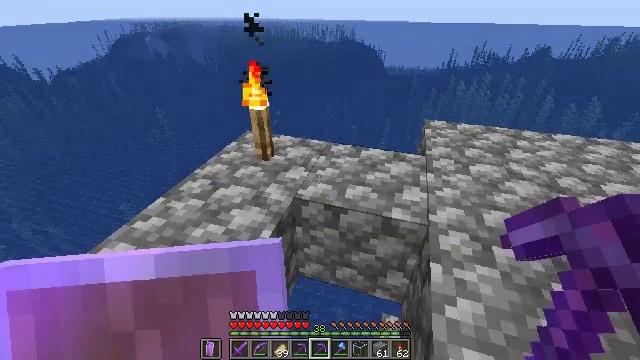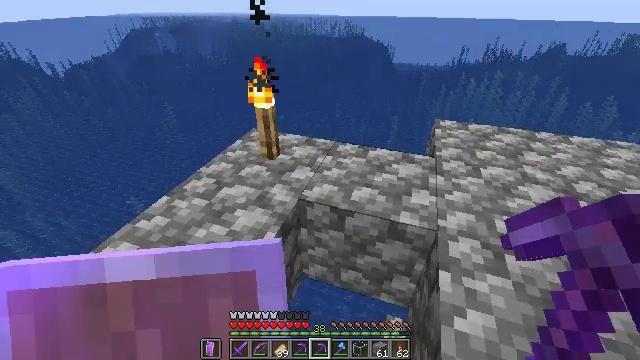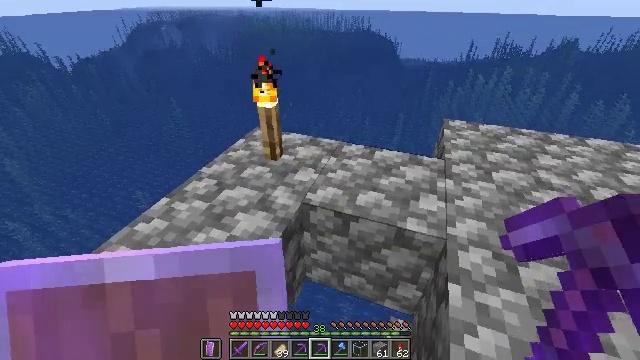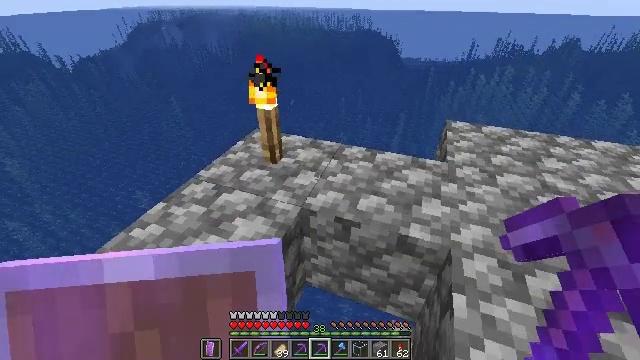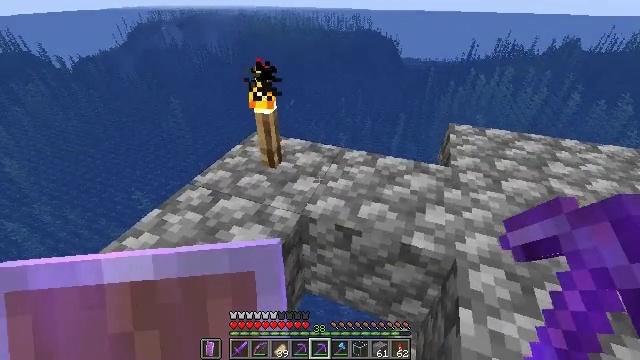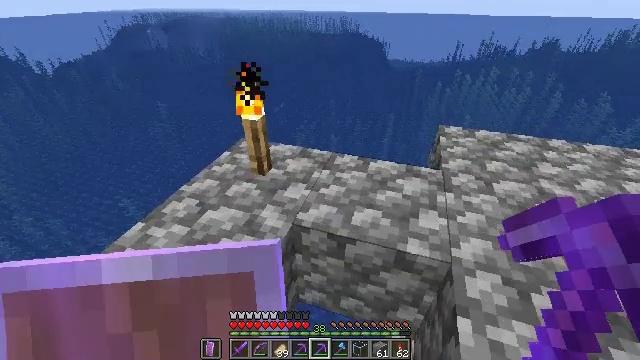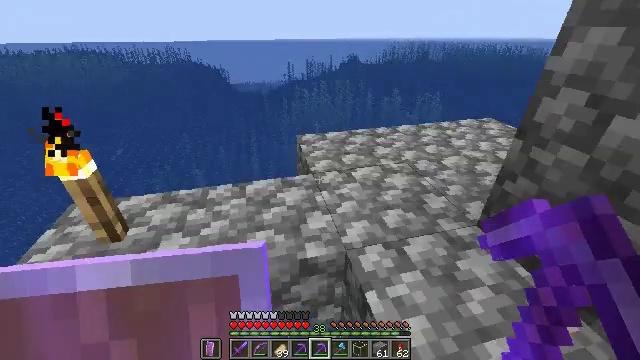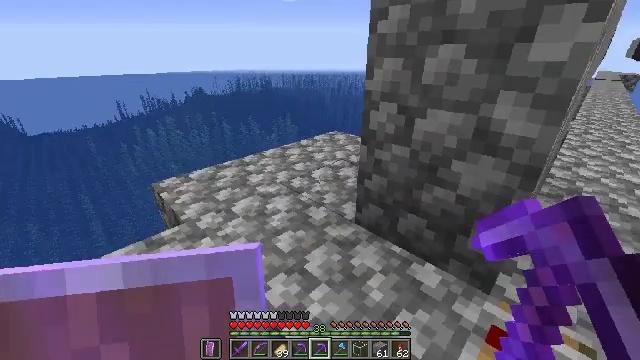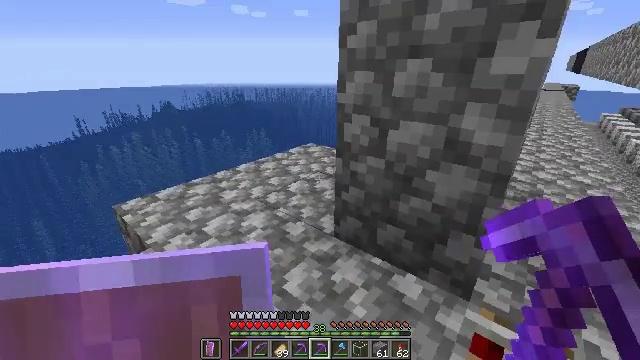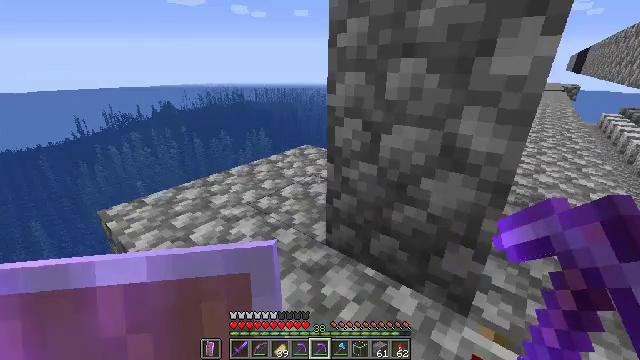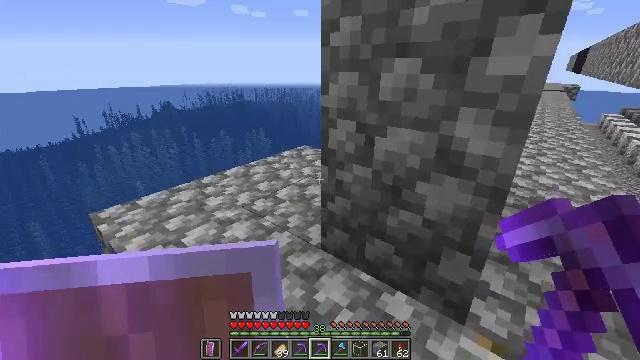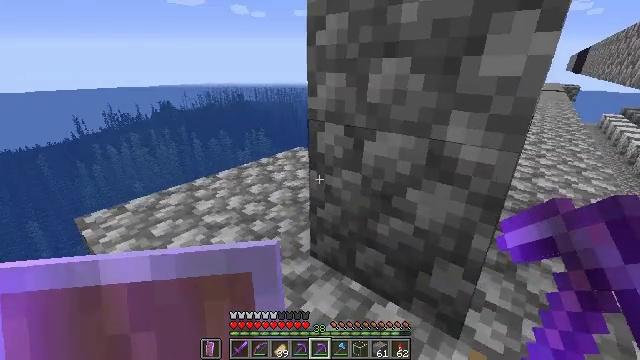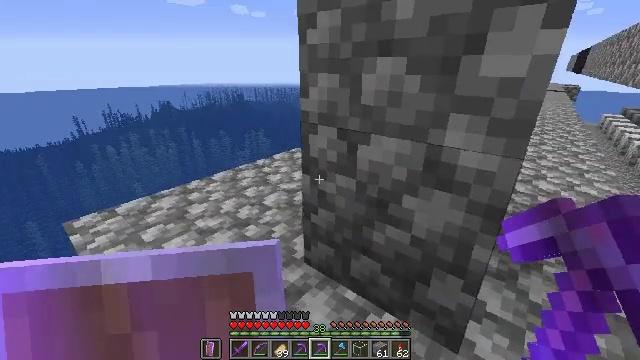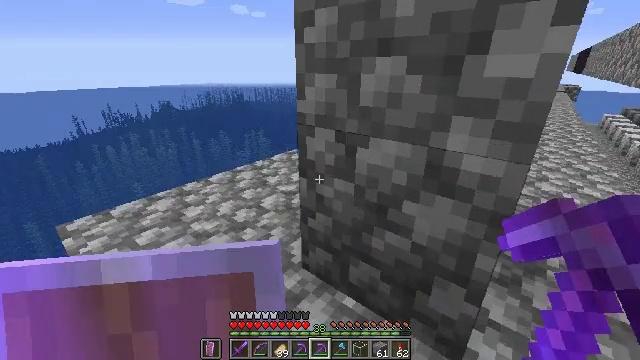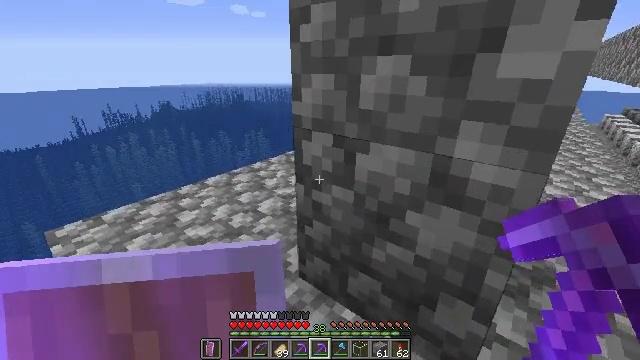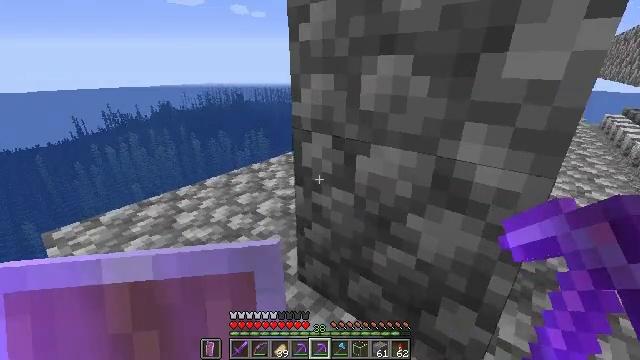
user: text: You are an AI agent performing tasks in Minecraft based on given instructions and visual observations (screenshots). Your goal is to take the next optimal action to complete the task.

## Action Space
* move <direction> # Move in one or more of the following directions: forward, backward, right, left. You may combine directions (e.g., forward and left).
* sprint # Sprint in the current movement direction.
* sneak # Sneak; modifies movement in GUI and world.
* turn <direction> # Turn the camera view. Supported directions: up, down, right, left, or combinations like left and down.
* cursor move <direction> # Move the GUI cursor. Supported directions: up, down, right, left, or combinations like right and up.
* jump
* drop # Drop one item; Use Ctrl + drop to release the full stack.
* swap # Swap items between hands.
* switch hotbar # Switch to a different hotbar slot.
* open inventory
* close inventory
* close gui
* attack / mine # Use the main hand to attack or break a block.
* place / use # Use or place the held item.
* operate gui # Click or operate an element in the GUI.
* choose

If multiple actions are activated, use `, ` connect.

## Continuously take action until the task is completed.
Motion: motion action
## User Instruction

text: Digging the cobblestone underground.
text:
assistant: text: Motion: move forward, sneak, turn left
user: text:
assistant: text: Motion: move forward, sneak, turn left
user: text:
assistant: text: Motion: move forward, sneak
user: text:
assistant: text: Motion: move forward, sneak
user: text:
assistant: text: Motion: move forward, sneak, turn right
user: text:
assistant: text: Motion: move forward, sneak, turn right and up
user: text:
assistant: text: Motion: move forward and move right, sneak, turn right and up
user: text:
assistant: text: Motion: move forward and move right, sneak, turn right and up
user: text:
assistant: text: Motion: move forward and move right, sneak
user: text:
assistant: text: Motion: move forward and move right, sneak
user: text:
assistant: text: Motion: move forward and move right, sneak
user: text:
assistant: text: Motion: move forward, sneak
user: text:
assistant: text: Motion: move forward, sneak
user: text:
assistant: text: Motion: move forward, sneak
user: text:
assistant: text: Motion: move forward, sneak
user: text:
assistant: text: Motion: move forward, sneak
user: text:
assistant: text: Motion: move forward, sneak
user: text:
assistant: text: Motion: move forward, sneak
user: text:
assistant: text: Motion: move forward, sneak
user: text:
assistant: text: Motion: sneak
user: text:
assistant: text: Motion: sneak
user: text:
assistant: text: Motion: sneak, turn right
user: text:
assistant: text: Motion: move left, sneak, turn right and down
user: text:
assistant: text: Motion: move left, sneak, turn right and down
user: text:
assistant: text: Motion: move left, sneak, turn right and down
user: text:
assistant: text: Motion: move left, sneak, turn right
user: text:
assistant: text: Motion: move left, sneak, turn right
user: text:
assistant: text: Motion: move left, sneak, turn right
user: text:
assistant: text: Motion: move left, sneak, turn right
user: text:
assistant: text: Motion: move left, sneak